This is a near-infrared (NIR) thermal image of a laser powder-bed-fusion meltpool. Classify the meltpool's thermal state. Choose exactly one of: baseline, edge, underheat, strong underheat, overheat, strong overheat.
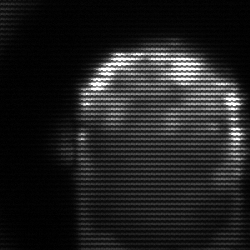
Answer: baseline